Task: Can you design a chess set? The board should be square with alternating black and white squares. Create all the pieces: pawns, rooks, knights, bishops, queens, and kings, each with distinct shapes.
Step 1760:
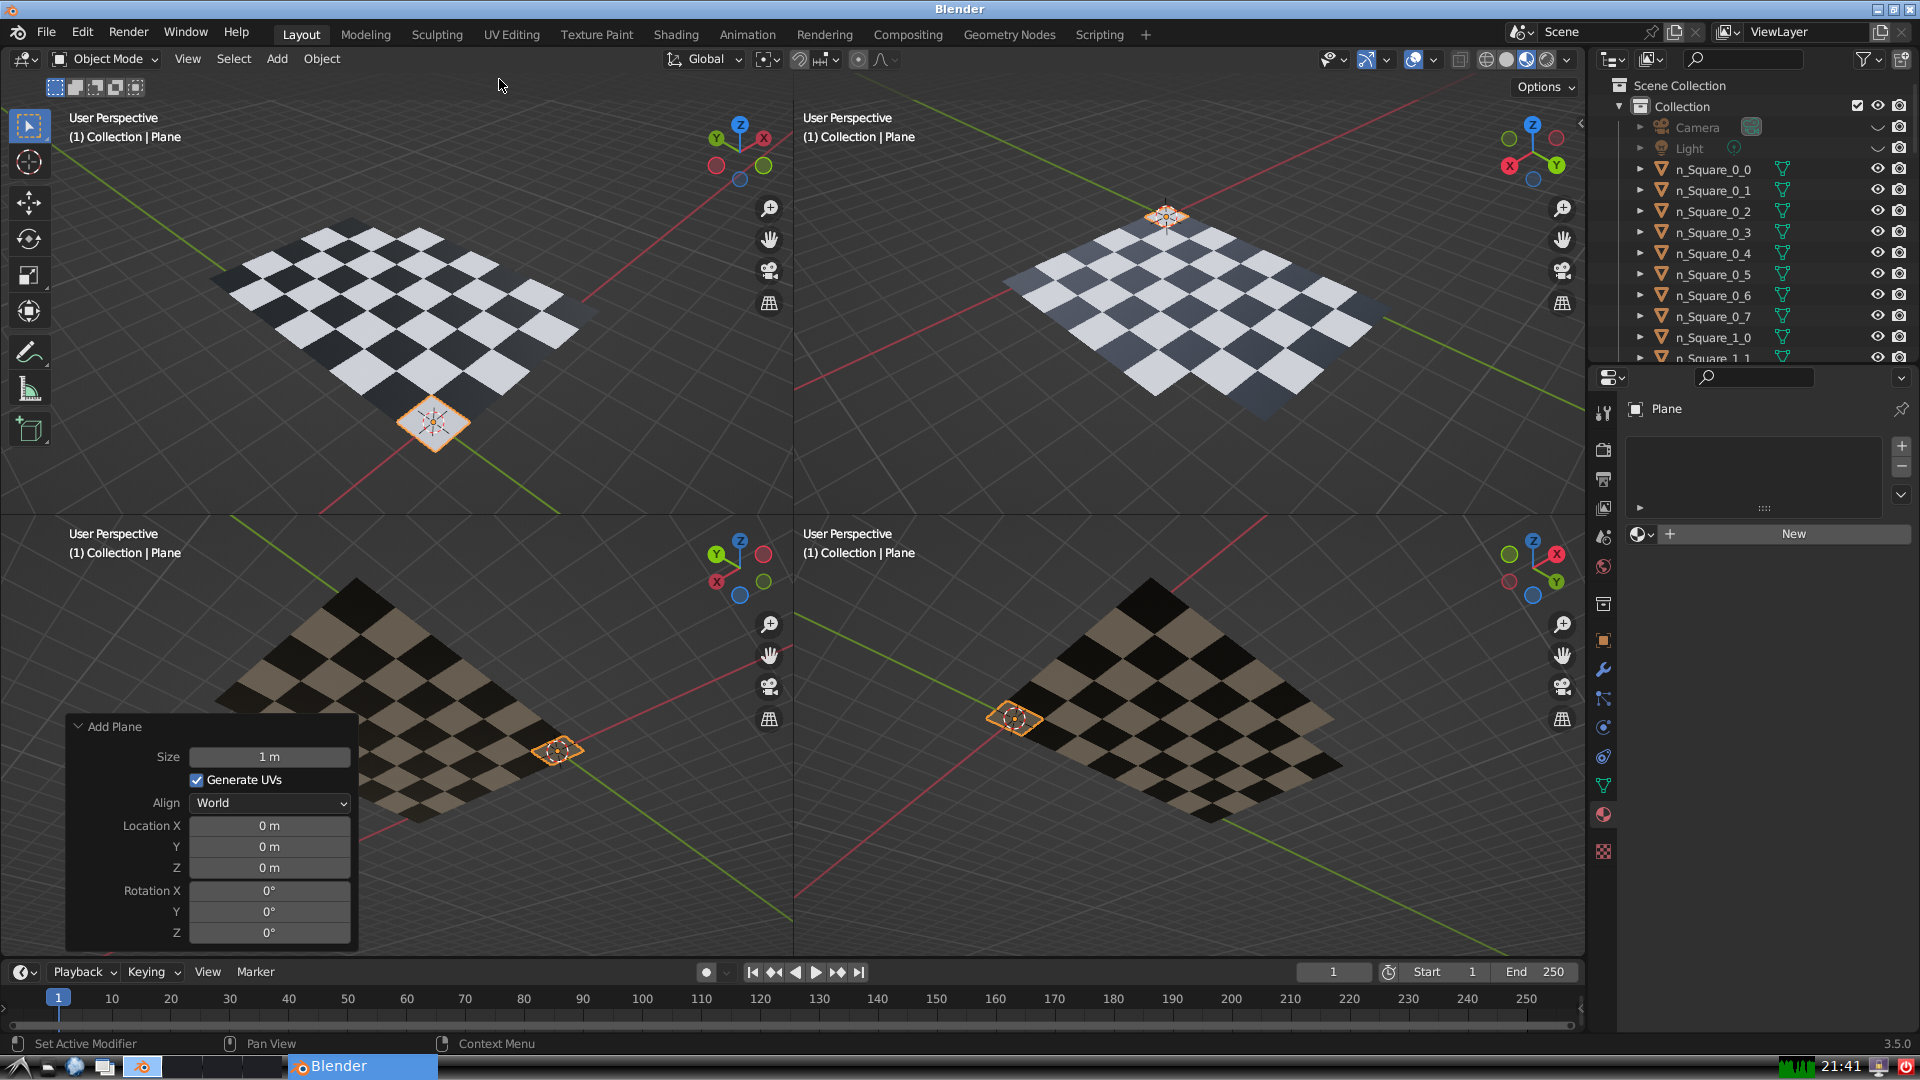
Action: {"mouse_move": [270, 758]}